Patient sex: F
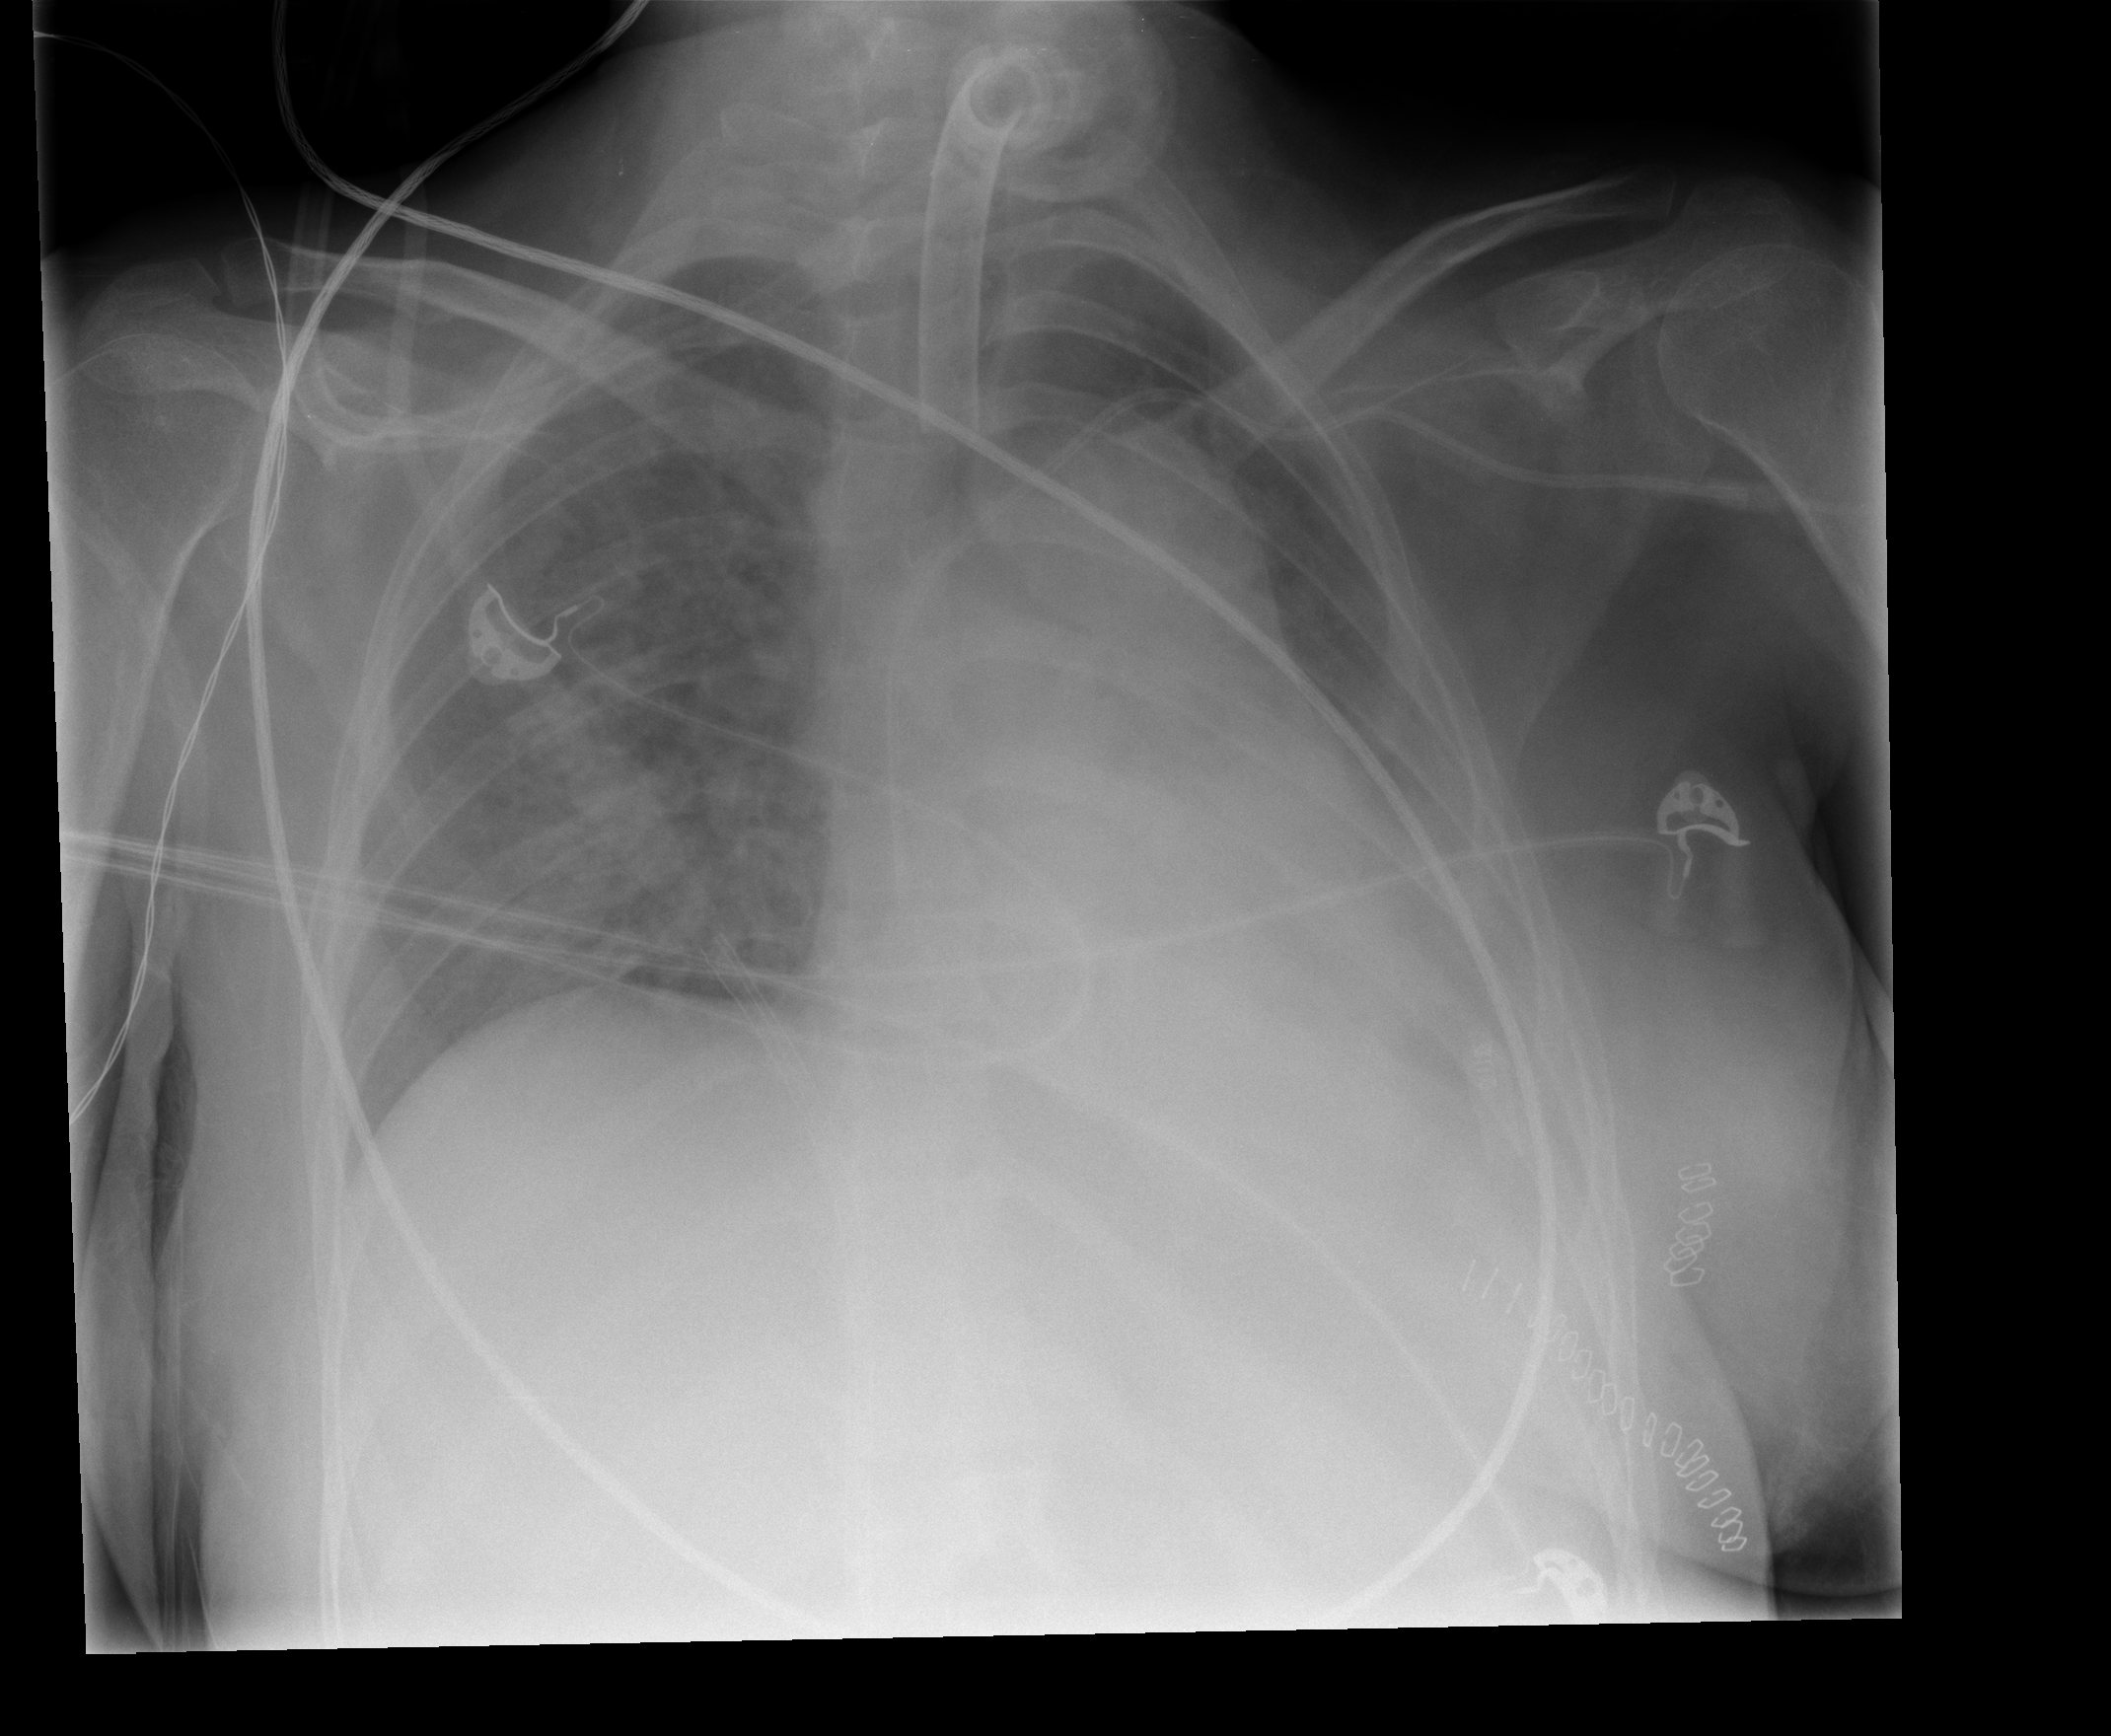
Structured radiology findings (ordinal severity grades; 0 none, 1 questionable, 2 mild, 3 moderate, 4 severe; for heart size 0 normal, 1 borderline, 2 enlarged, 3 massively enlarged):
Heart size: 2
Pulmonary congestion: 0
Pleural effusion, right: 0
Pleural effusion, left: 2
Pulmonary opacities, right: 0
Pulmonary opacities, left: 1
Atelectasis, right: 0
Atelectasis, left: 3